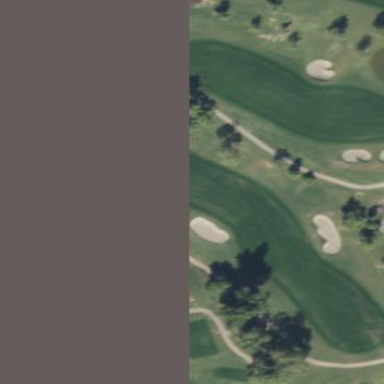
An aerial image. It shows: Golf fairway in the image.